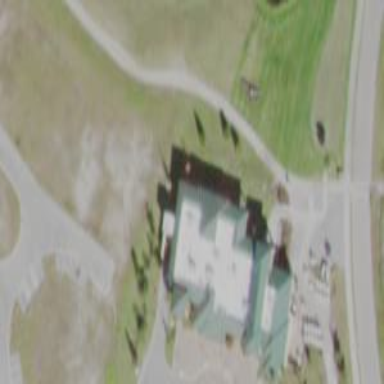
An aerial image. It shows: Clubhouse building for golf.